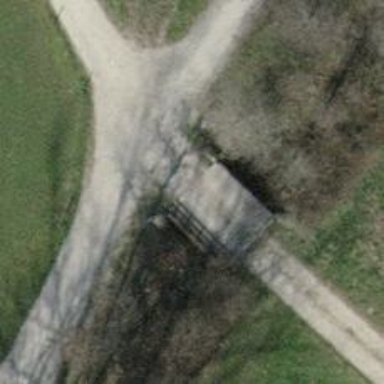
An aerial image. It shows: Track with fine gravel surface of grade2.